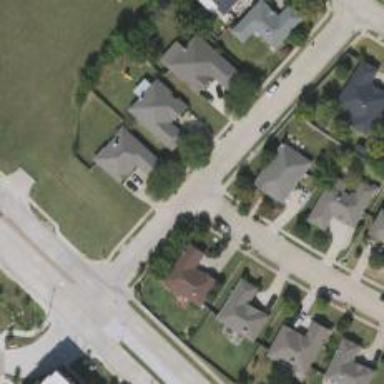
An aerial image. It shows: Residential road with separate sidewalk.